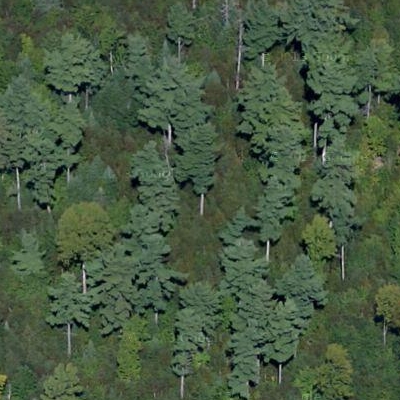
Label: Forest